Field crop: maize
Growth stage: 2
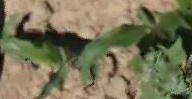
Species: maize